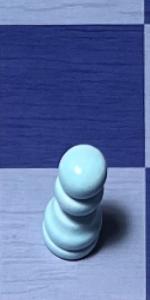
Label: Pawn_White